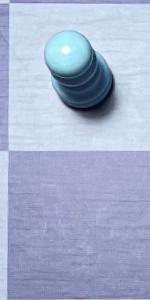
Label: Empty